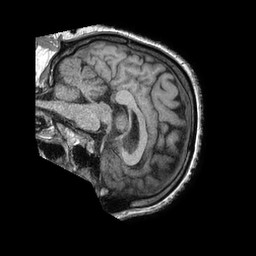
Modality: T1w
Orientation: sagittal
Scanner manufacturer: philips
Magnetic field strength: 1.5 T
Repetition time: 0.007797 s
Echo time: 0.003611 s